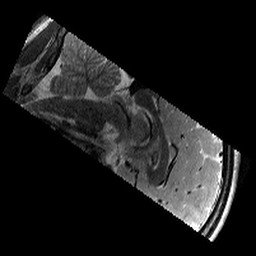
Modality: T2w
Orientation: sagittal
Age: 13
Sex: male
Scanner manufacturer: siemens
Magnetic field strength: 3 T
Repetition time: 9.23 s
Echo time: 0.067 s